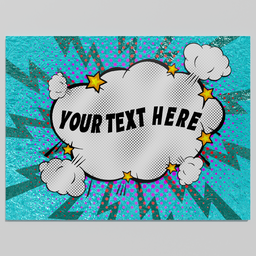
Label: decoration